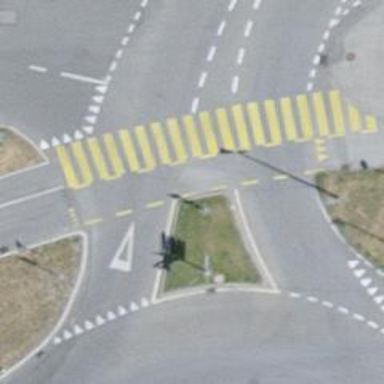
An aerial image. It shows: Uncontrolled zebra crossing on the road.